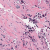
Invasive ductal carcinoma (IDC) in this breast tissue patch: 1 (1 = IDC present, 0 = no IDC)